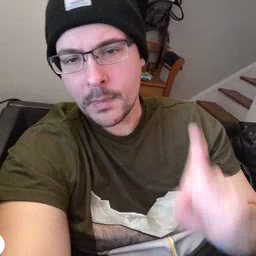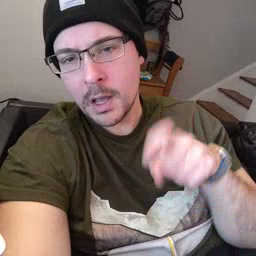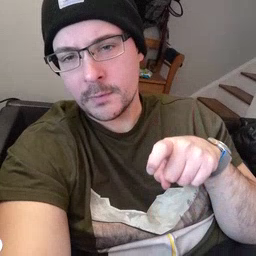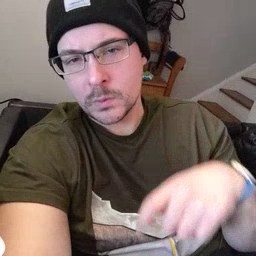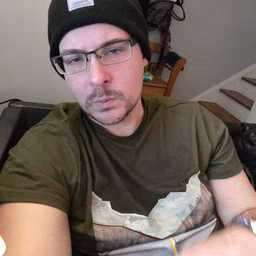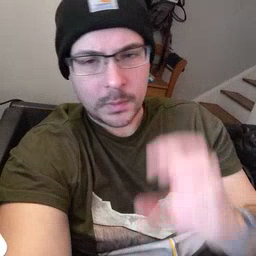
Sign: haveto